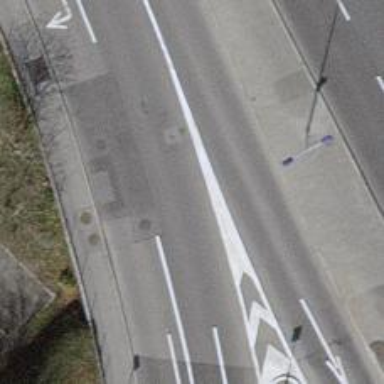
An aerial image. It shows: Secondary road with asphalt surface.